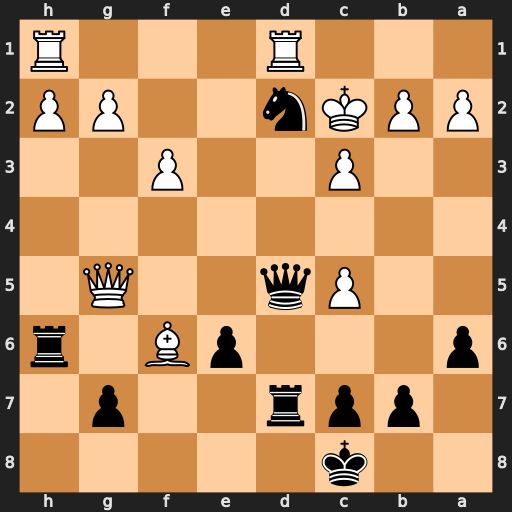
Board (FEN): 2k5/1ppr2p1/p3pB1r/2Pq2Q1/8/2P2P2/PPKn2PP/3R3R
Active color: b
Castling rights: -
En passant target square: -
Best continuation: Qd3+ Kc1 Qb1#